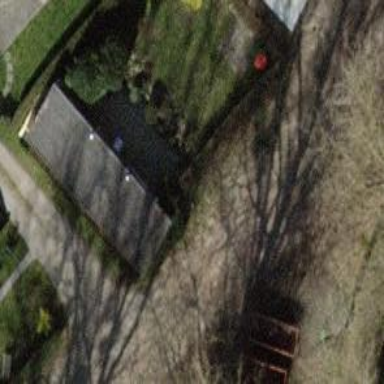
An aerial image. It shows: Static caravan building.